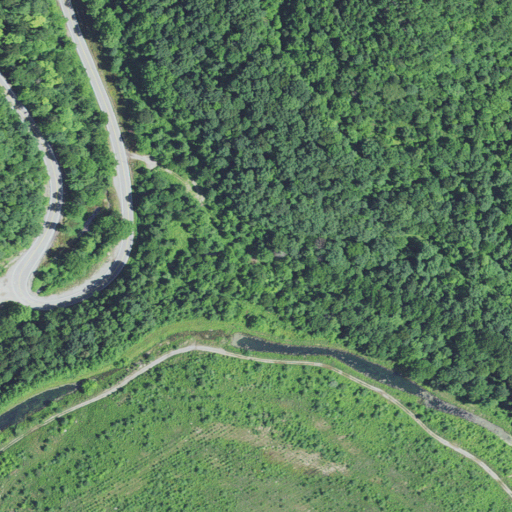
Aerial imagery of valley in West Virginia named Cannel Coal Hollow containing deciduous forest, shrub, evergreen forest, low intensity development, open development, medium intensity development, and mixed forest